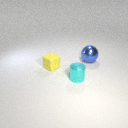
small yellow rubber cube to the left of small cyan metal cylinder